Question: How I add a to my Visual Studio solution and reference it from other projects?

I know that Visual Studio 2013 Update 2 added a new project type for "Shared Code." This type of project does not produce a dll itself. Instead the files from the Shared project are included as source files in the assemblies that reference it.
I know it exists because I have seen one in an open source project. However, looking through the project templates in Visual Studio I could not find a "Shared" project type.
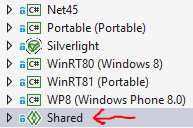
Answer: According to the <URL>, VS 2015 adds templates for shared projects and a UI for managing the references, so the below should no longer be necessary after upgrading.
There does not seem to be a way to create one directly. It appears currently that Shared Code projects are automatically created when you create a Universal App project <URL>.
Therefore, to create one in your solution: Add a new project type "." Delete the Windows 8 and Windows Phone projects it created leaving only the Shared project.